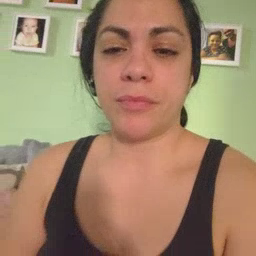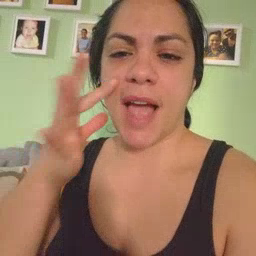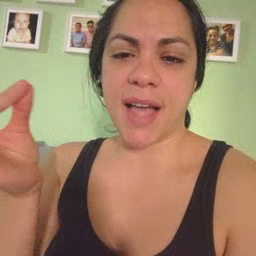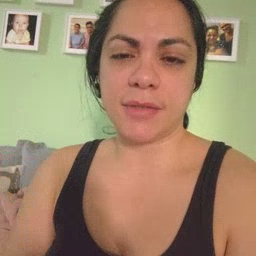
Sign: cat